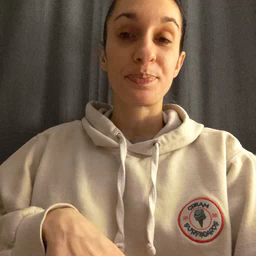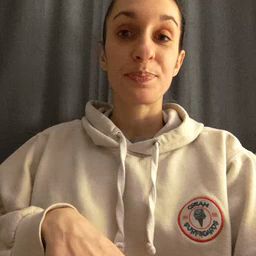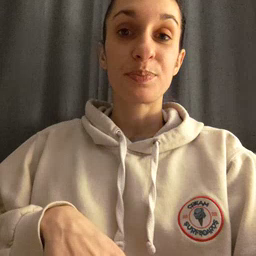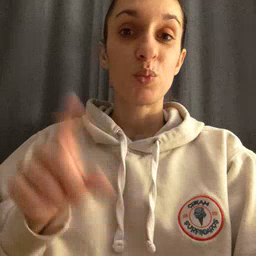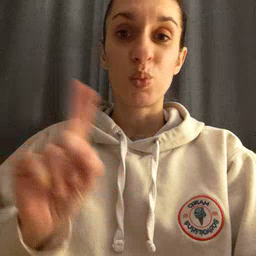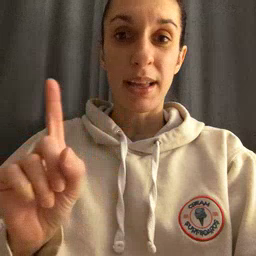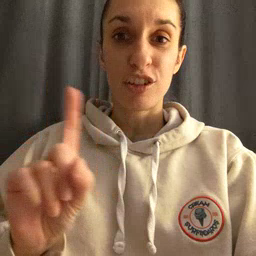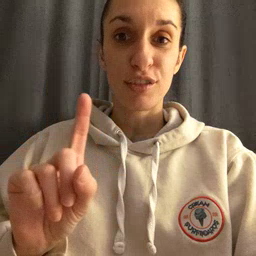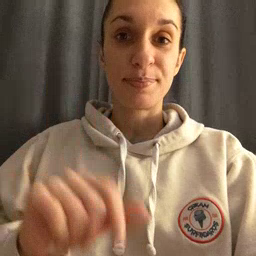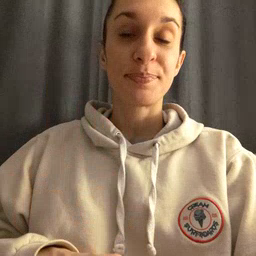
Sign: where